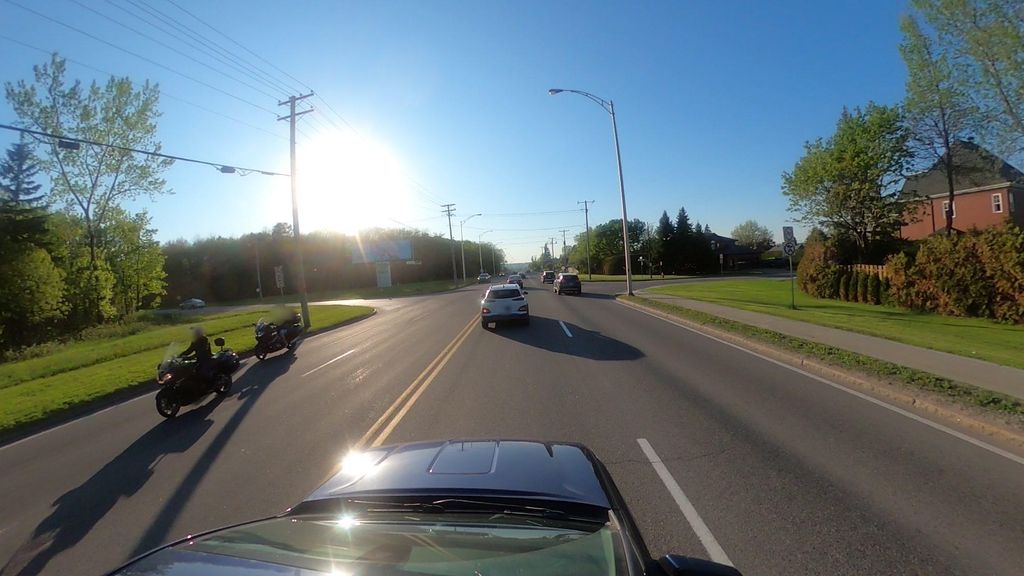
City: quebec_city